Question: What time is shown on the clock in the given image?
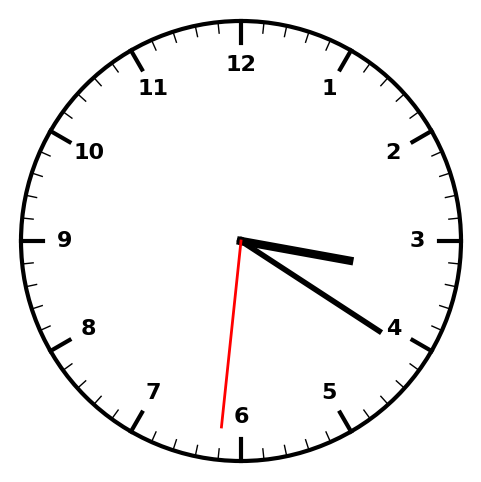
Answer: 03:20:31